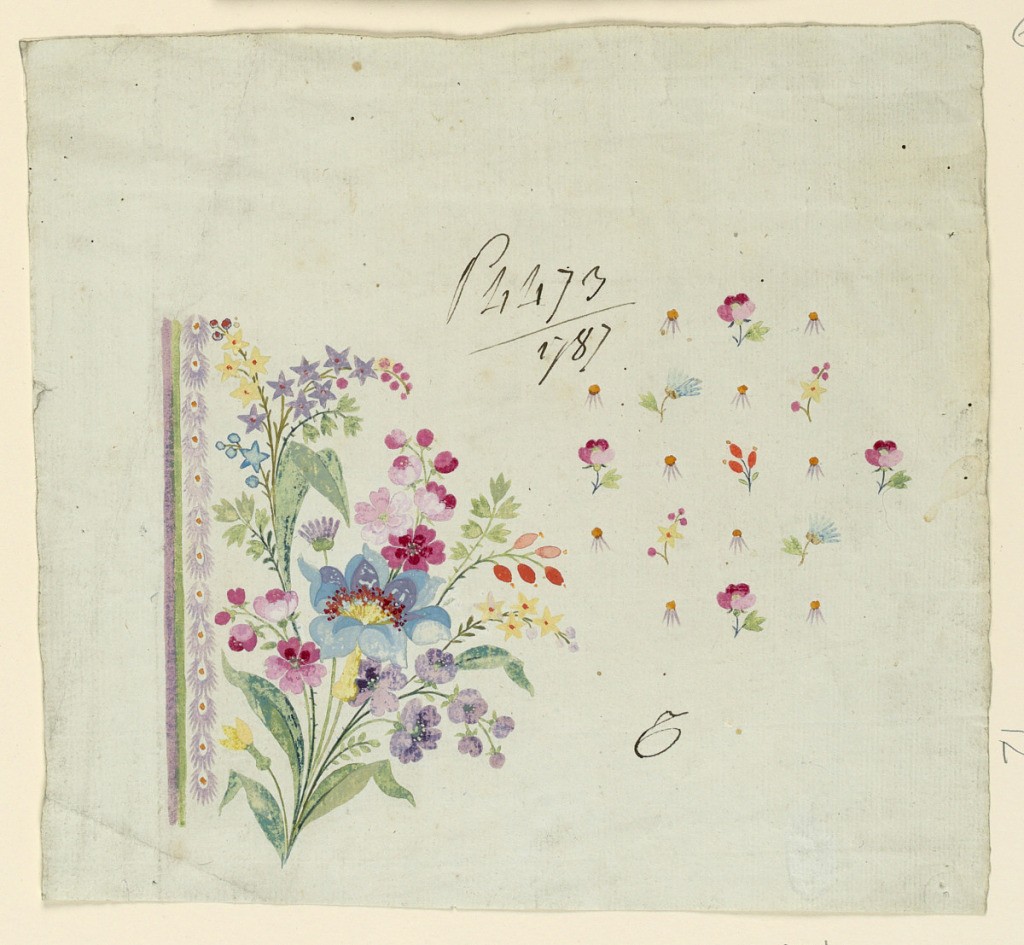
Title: Design for a Waistcoat
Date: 1787
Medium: Various gouache on paper
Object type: Drawing
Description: Design for the embroidery of a man's waistcoat. Two stripes and a feathery border are shown at left and a flower bough besides them. The remaining ground is to be decorated with rows consisting of small scale flower boughs and a star motif. The last named alternates horizontally and vertically with two different floral designs, one of which is a rose.